Question: This should be a very simple task, but for some reason I'm not seeing my mistake. I'm sorry if it is too obvious.
I have created an Array with multiple items inside it (it is the first log in the picture).
Some of this items are Arrays. I want to retrieve the first item from the first array.
It should be quite simple. The name of my Array is boardAsArray, so I should just type:
'''
boardAsArray[1][0];
'''
And since the second item of this array is an Array, I should get the first item of the array inside of the array. But this is not what's happening.
Here is the picture of the logs:

Here is what I've asked the code to log (in this order):
'''
Logger.log(boardAsArray);
Logger.log(boardAsArray[1]);
Logger.log(boardAsArray[1][0]);
Logger.log(boardAsArray[1][1]);
Logger.log(boardAsArray[1][2]);
Logger.log(boardAsArray[1][3]);
Logger.log(boardAsArray[1][4]);
Logger.log(boardAsArray[1][5]);
Logger.log(boardAsArray[1][6]);
'''
As you can see in the picture. Instead of getting the first item of the first array, the code is logging the first array apparently as a string.
How do I fix this? What am I doing wrong?
I'm really sorry if this question is not very clear, but here is the thing. I'm don't really understand what's going on. It is so messy that I can't even explain it...
Given this array (the first log in the picture):
'''
Logger.log(boardAsArray[1][0])
// Should be 6 and not [
'''
Sorry again for the confusion.
And thank you very much for your help.
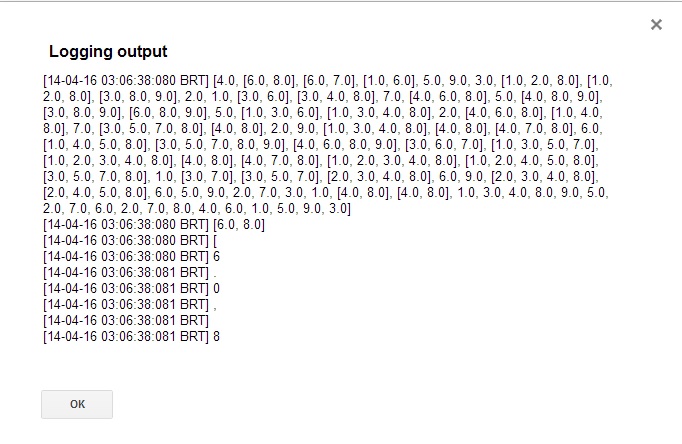
Answer: Within the element 'boardAsArray[1]' everything is a 'string'. Hence 'boardAsArray[1][0]' gives the value '[' and so on. Make sure that it is an array.